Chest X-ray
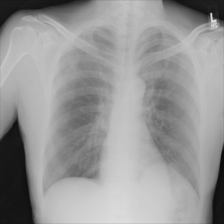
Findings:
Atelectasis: negative
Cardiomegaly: negative
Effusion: negative
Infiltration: negative
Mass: negative
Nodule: negative
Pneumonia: negative
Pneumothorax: negative
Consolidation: negative
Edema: negative
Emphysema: negative
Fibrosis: negative
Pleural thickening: negative
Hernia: negative